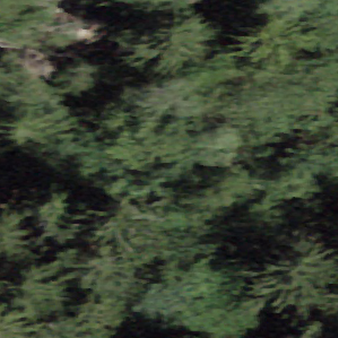
Label: other